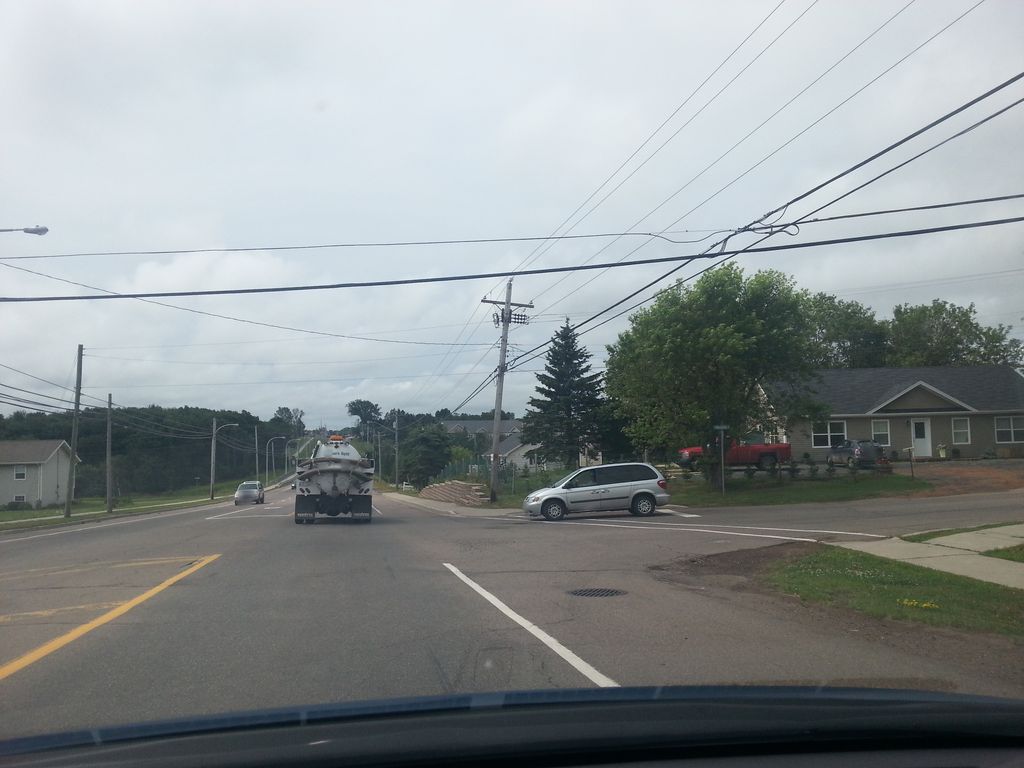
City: charlottetown